Question: I'm reading through the apple developer library and would like to use a submenu like apple shows in a picture:

First question: Is that a modal view? And if yes, how to create something like that? Does this submenu has its own controller and view or is all that declared in the view above? I'm using storyboard.
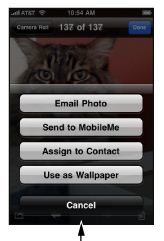
Answer: Nope this is an 'UIActionSheet', it does not have a nib file or a class file, you use it like this
'''
UIActionSheet *sheet = [[UIActionSheet alloc] initWithTitle:@"Title"
delegate:self
cancelButtonTitle:@"cancel"
destructiveButtonTitle:nil
otherButtonTitles: nil];
[sheet showInView:self.view];
//Function gets called when user taps on a button
-(void)actionSheet:(UIActionSheet *)actionSheet clickedButtonAtIndex:(NSInteger)buttonIndex
{
}
'''